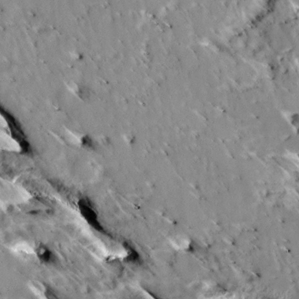
Label: non_frost